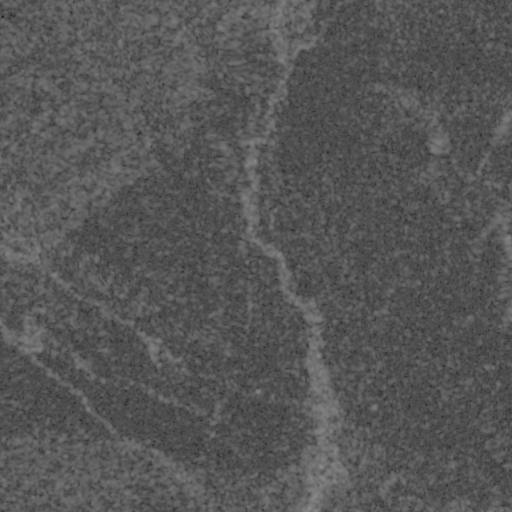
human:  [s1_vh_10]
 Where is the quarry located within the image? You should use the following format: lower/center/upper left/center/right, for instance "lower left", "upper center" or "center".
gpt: The quarry is located in the left of the image.
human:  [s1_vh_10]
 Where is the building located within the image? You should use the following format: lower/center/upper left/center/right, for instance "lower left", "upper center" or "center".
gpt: The building is located in the lower left of the image.
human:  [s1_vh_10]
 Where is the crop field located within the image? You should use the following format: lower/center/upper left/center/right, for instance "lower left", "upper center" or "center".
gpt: There is no crop field in the image.

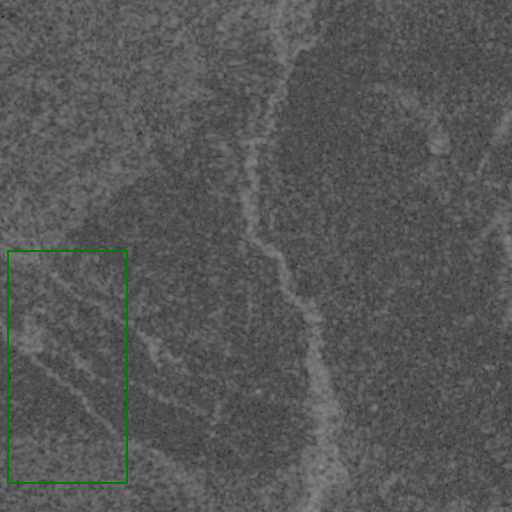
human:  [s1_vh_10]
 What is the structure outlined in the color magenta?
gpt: There is no magenta outline.
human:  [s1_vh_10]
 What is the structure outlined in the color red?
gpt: There is no structure outlined in red.